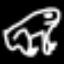
Label: frog